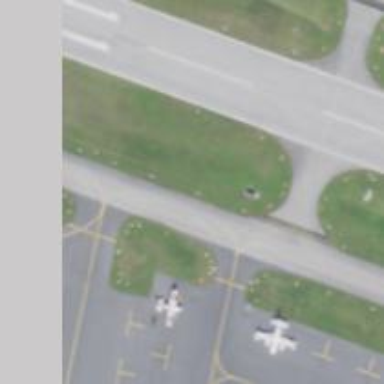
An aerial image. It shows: Image of taxiway at airport.